Interaction volume radius: 5 \u00c5
Interaction volume height: 20 \u00c5
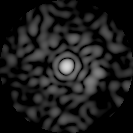
Disorder parameter: 0.8428